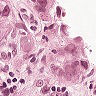
Metastatic tissue present: yes